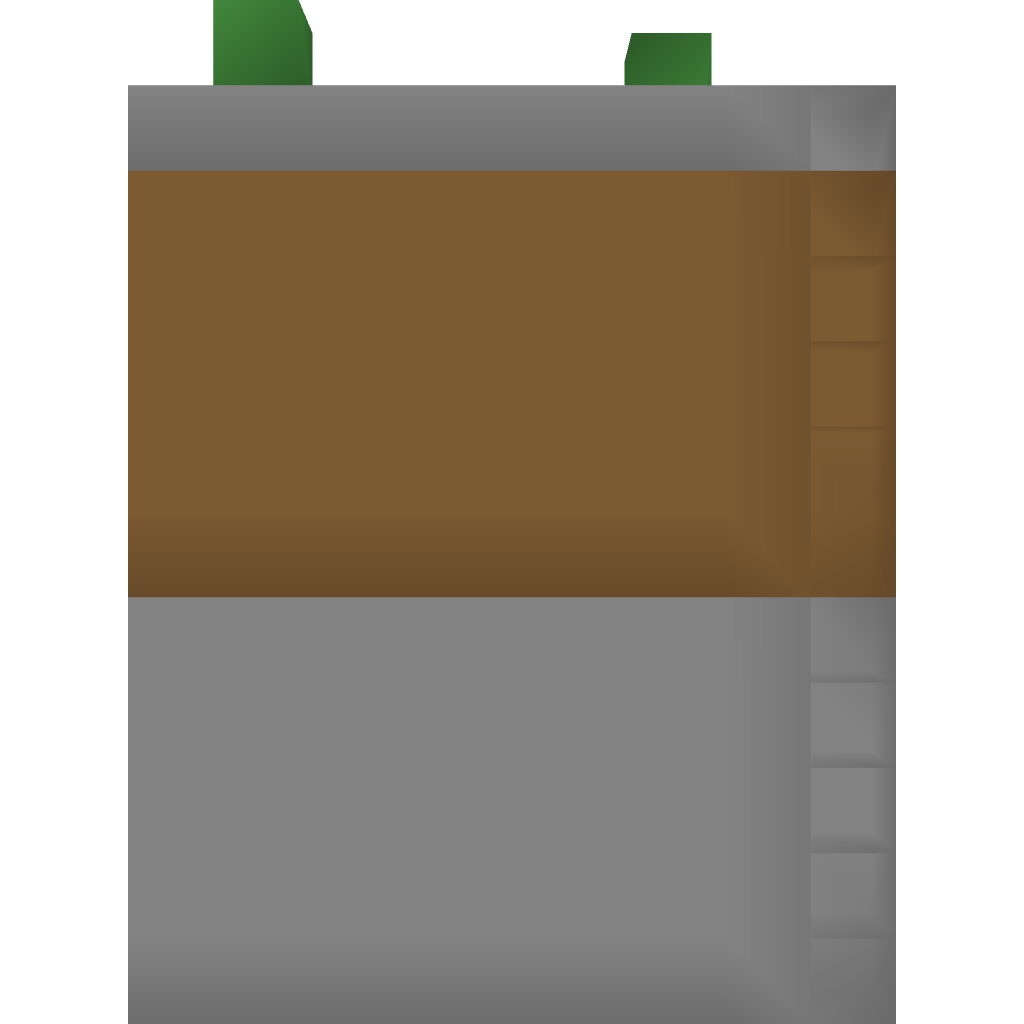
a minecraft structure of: Self Making House bad low quality